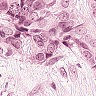
Metastatic tissue present: yes